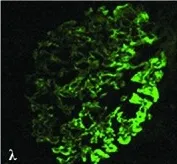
Lambda-light chain.
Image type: pathology (immunostaining)